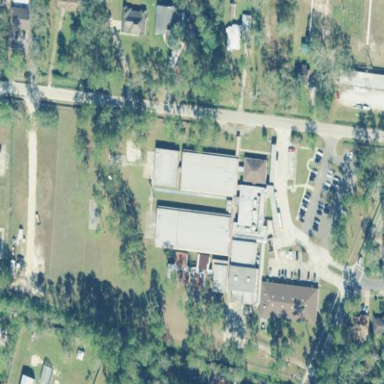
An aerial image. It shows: School.